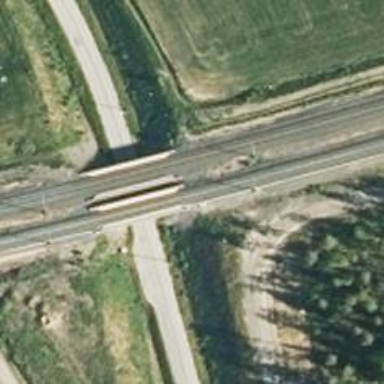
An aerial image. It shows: Bridge with continuous railway tracks that are electrified through contact line.